Interaction volume radius: 10 \u00c5
Interaction volume height: 10 \u00c5
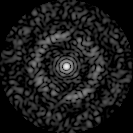
Disorder parameter: 0.8325